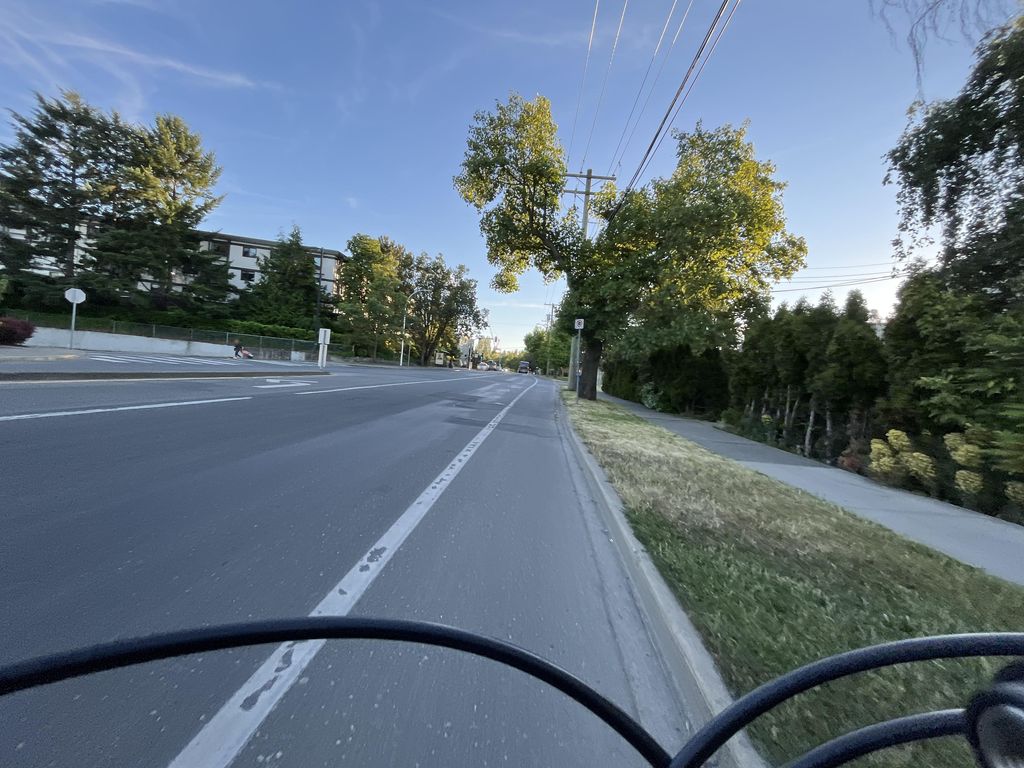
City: victoria